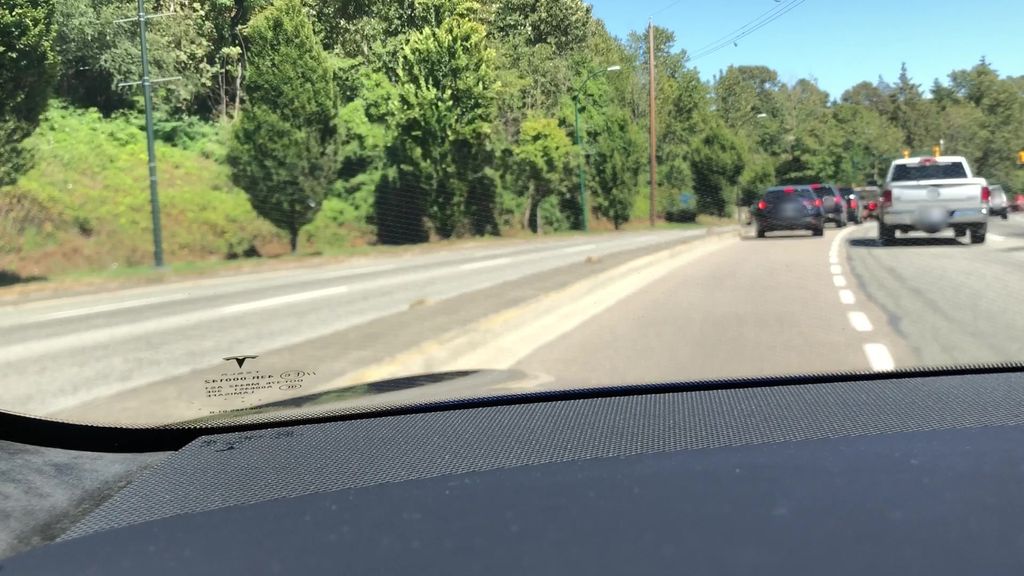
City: vancouver